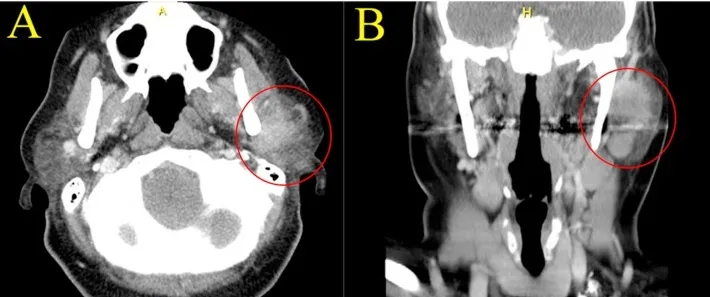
Computed tomography images: A. Axial slice showing a heterogeneously enhancing left parotid mass with deep lobe involvement B. Coronal reconstruction showing the same enhancing mass.
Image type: radiology (ct)